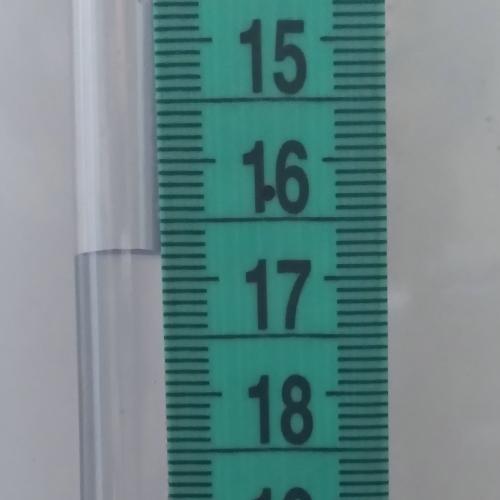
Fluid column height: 16.8 cm